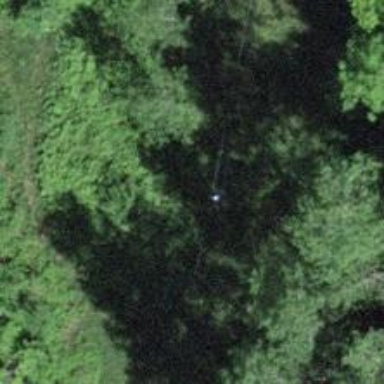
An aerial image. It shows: Power pole.